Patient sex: M
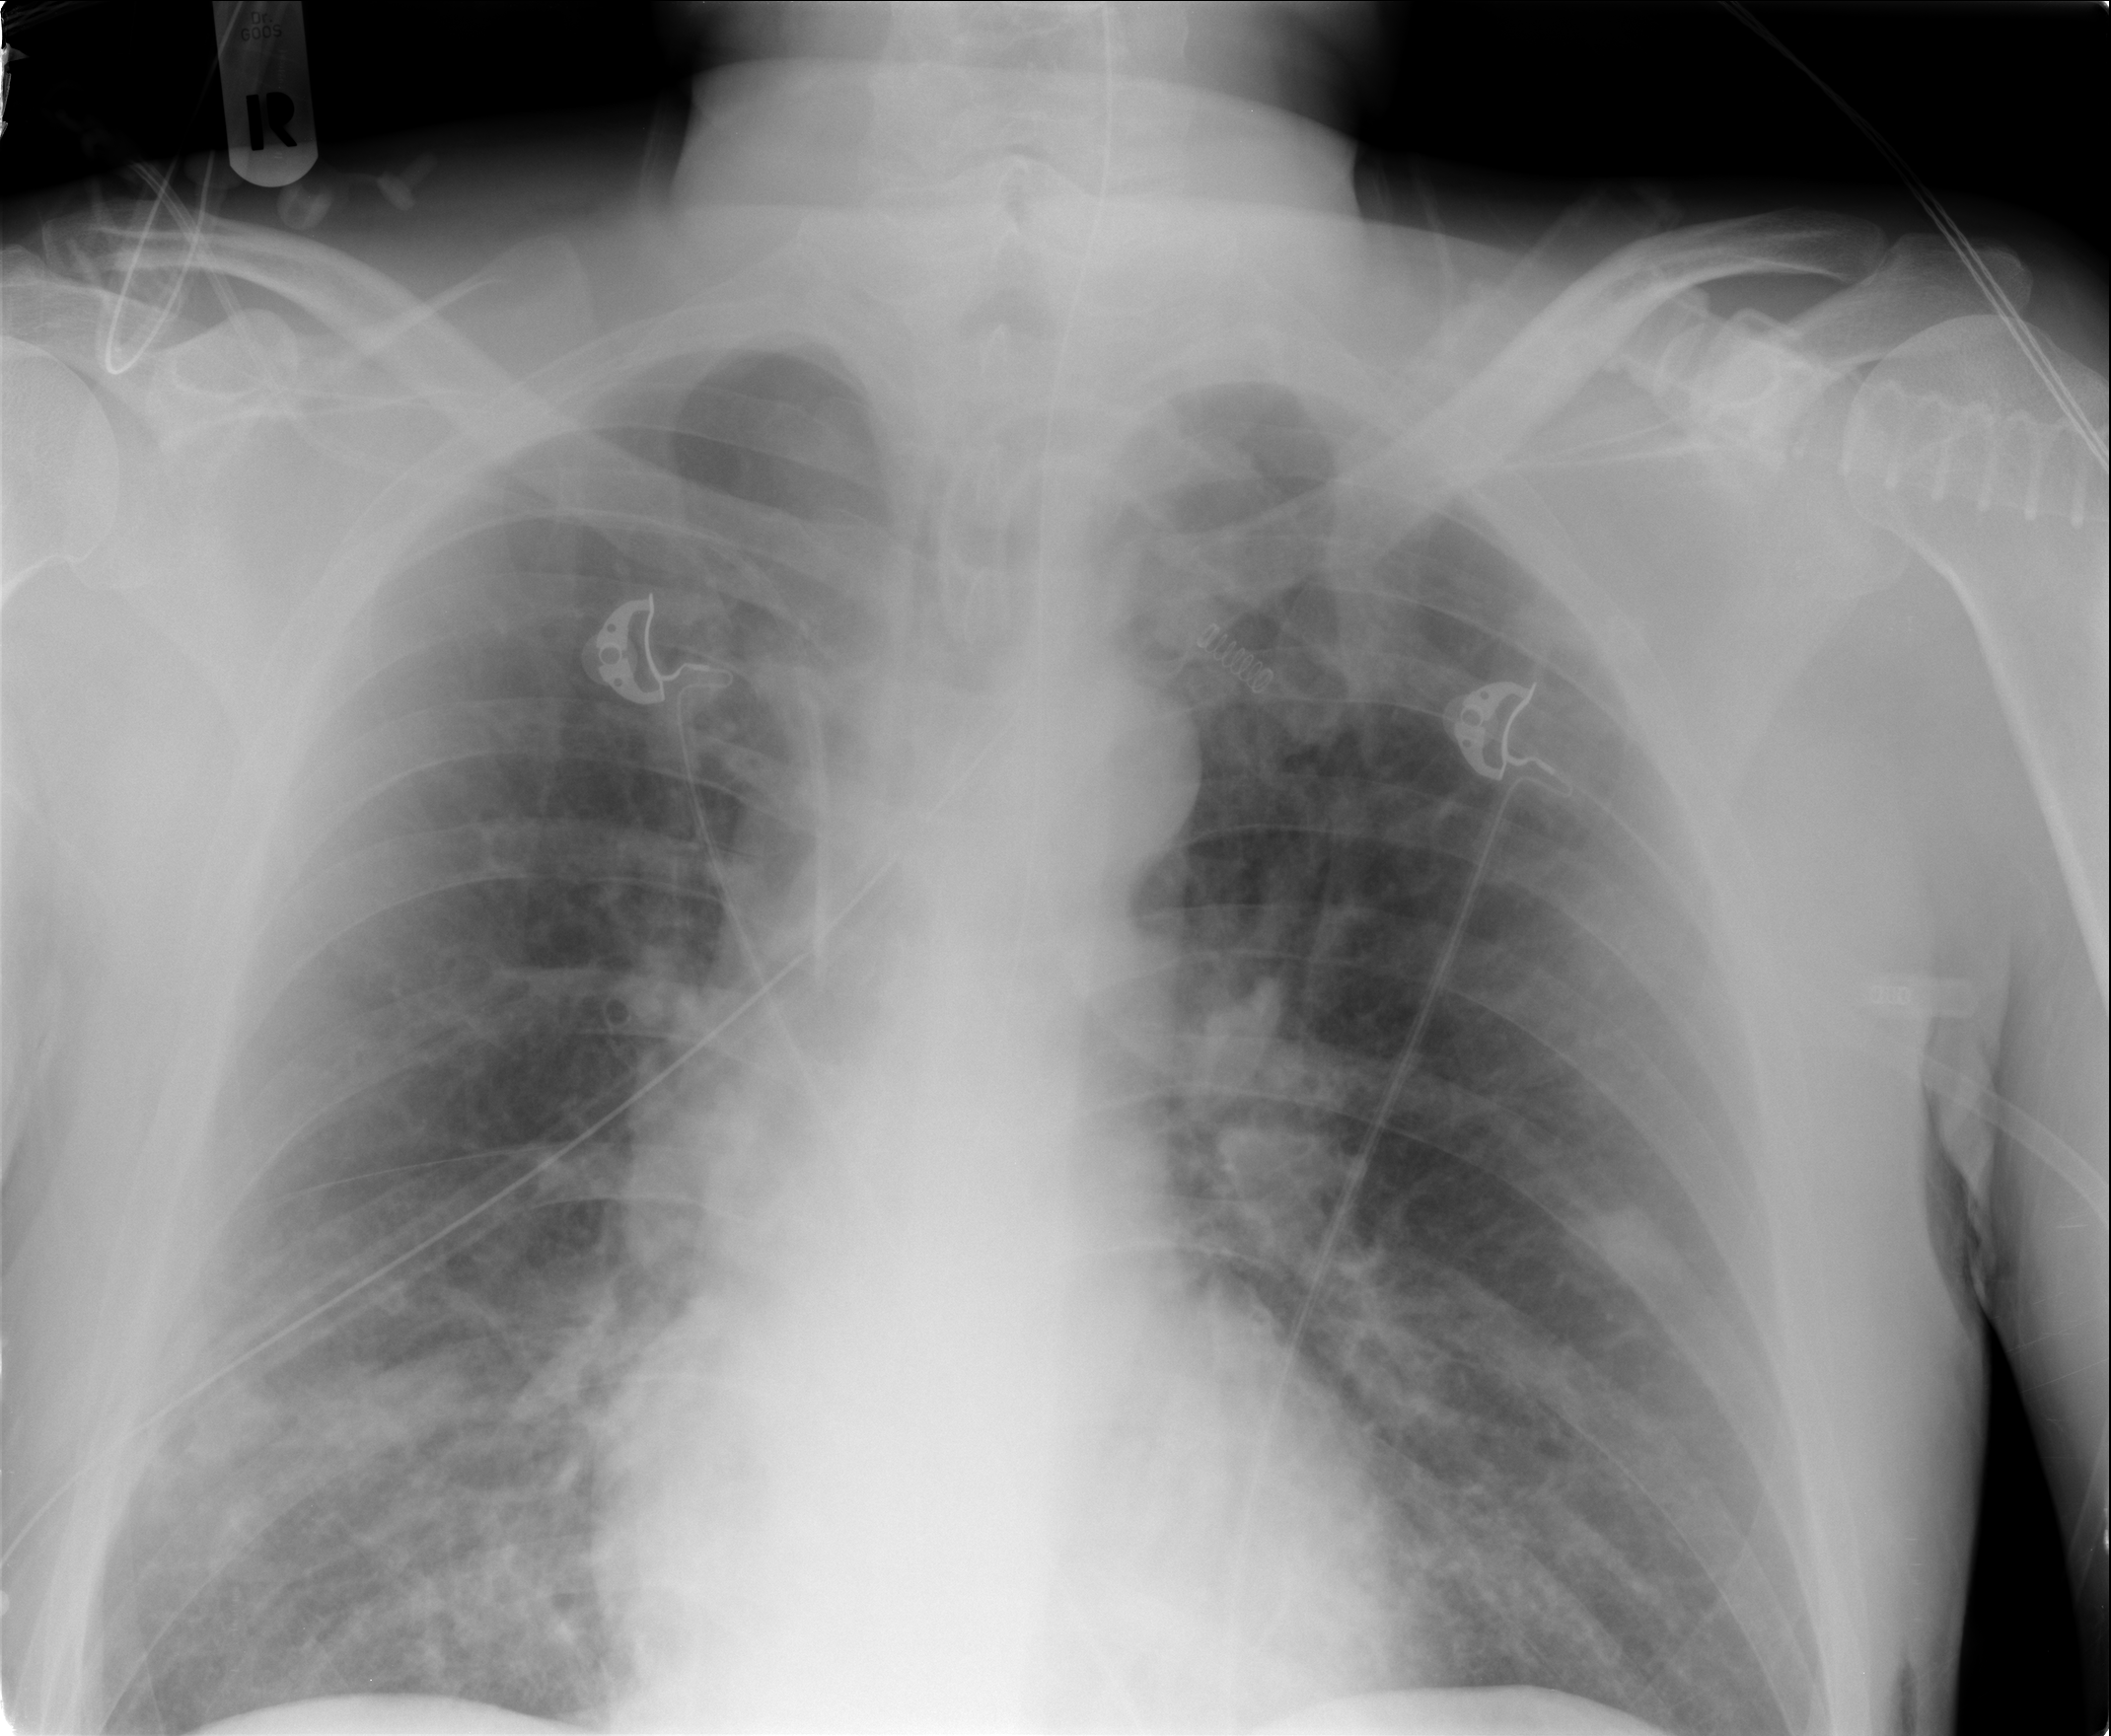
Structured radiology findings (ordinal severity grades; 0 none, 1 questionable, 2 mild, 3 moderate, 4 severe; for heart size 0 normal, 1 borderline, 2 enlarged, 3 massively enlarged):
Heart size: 0
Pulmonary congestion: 2
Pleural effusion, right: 0
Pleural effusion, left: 0
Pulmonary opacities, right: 2
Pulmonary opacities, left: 2
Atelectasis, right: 2
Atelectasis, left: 2